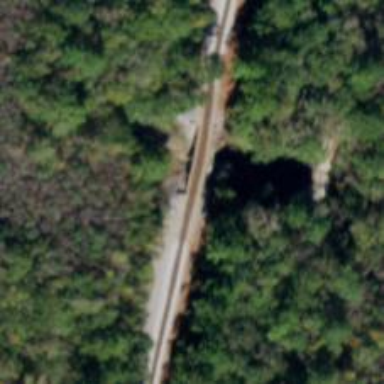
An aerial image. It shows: Railway bridge.